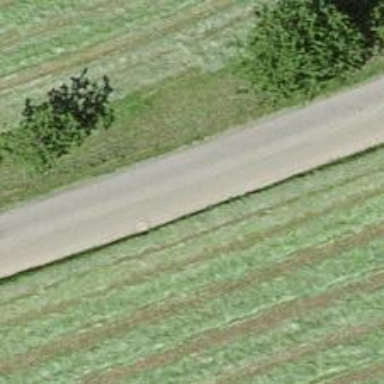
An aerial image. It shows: Unclassified paved road.